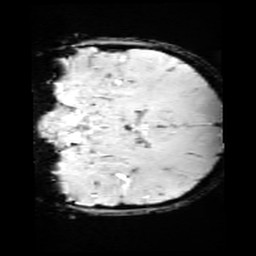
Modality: SWI
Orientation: coronal
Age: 11
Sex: male
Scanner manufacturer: siemens
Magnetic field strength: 3 T
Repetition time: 0.027 s
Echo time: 0.02 s